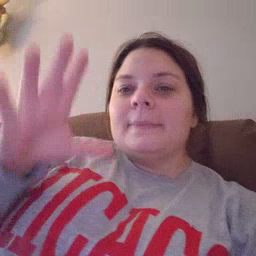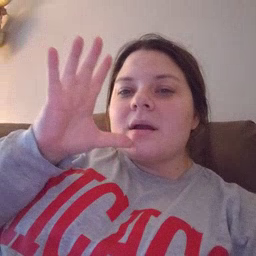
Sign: mom